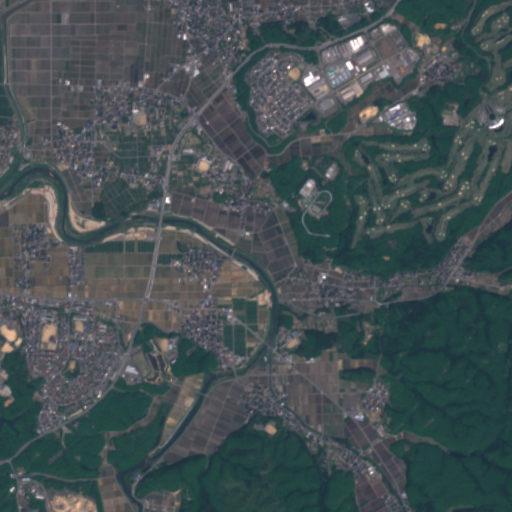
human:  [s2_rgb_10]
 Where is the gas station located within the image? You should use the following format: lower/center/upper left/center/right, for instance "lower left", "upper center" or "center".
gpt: The gas station is located in the center left of the image.
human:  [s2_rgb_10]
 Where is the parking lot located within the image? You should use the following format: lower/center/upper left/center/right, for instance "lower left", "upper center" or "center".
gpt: The parking lot is located in the lower left of the image.
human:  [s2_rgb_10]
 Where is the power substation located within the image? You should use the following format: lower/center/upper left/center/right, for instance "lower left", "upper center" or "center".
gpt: The power substation is located in the center left of the image.
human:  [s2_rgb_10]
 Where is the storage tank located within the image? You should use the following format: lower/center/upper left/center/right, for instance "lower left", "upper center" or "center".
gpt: The storage tank is located in the lower left of the image.
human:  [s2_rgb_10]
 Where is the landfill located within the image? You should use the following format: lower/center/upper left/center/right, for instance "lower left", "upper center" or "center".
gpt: There is no landfill in the image.